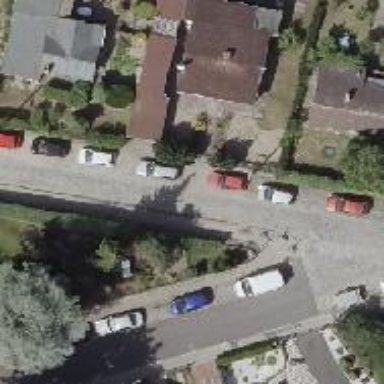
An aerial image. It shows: Residential road.